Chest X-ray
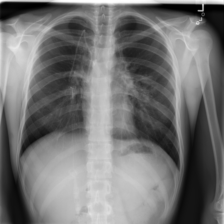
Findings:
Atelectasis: negative
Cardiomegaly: negative
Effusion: negative
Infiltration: positive
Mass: negative
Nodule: negative
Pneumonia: negative
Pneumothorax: negative
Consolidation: negative
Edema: negative
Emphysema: negative
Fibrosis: negative
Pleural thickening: negative
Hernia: negative